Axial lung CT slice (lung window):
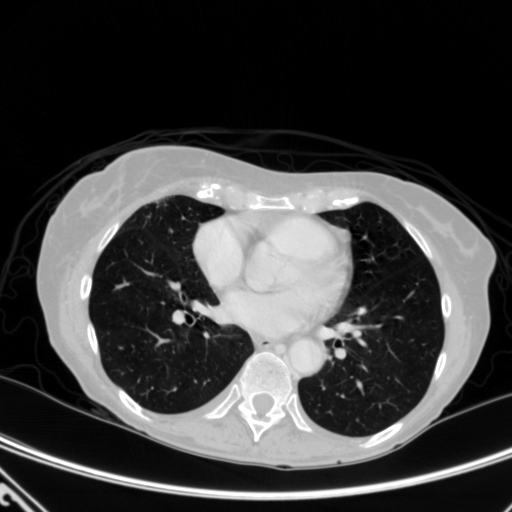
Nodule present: no